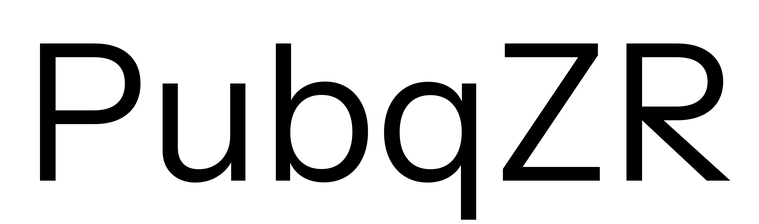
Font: InstrumentSans_Regular